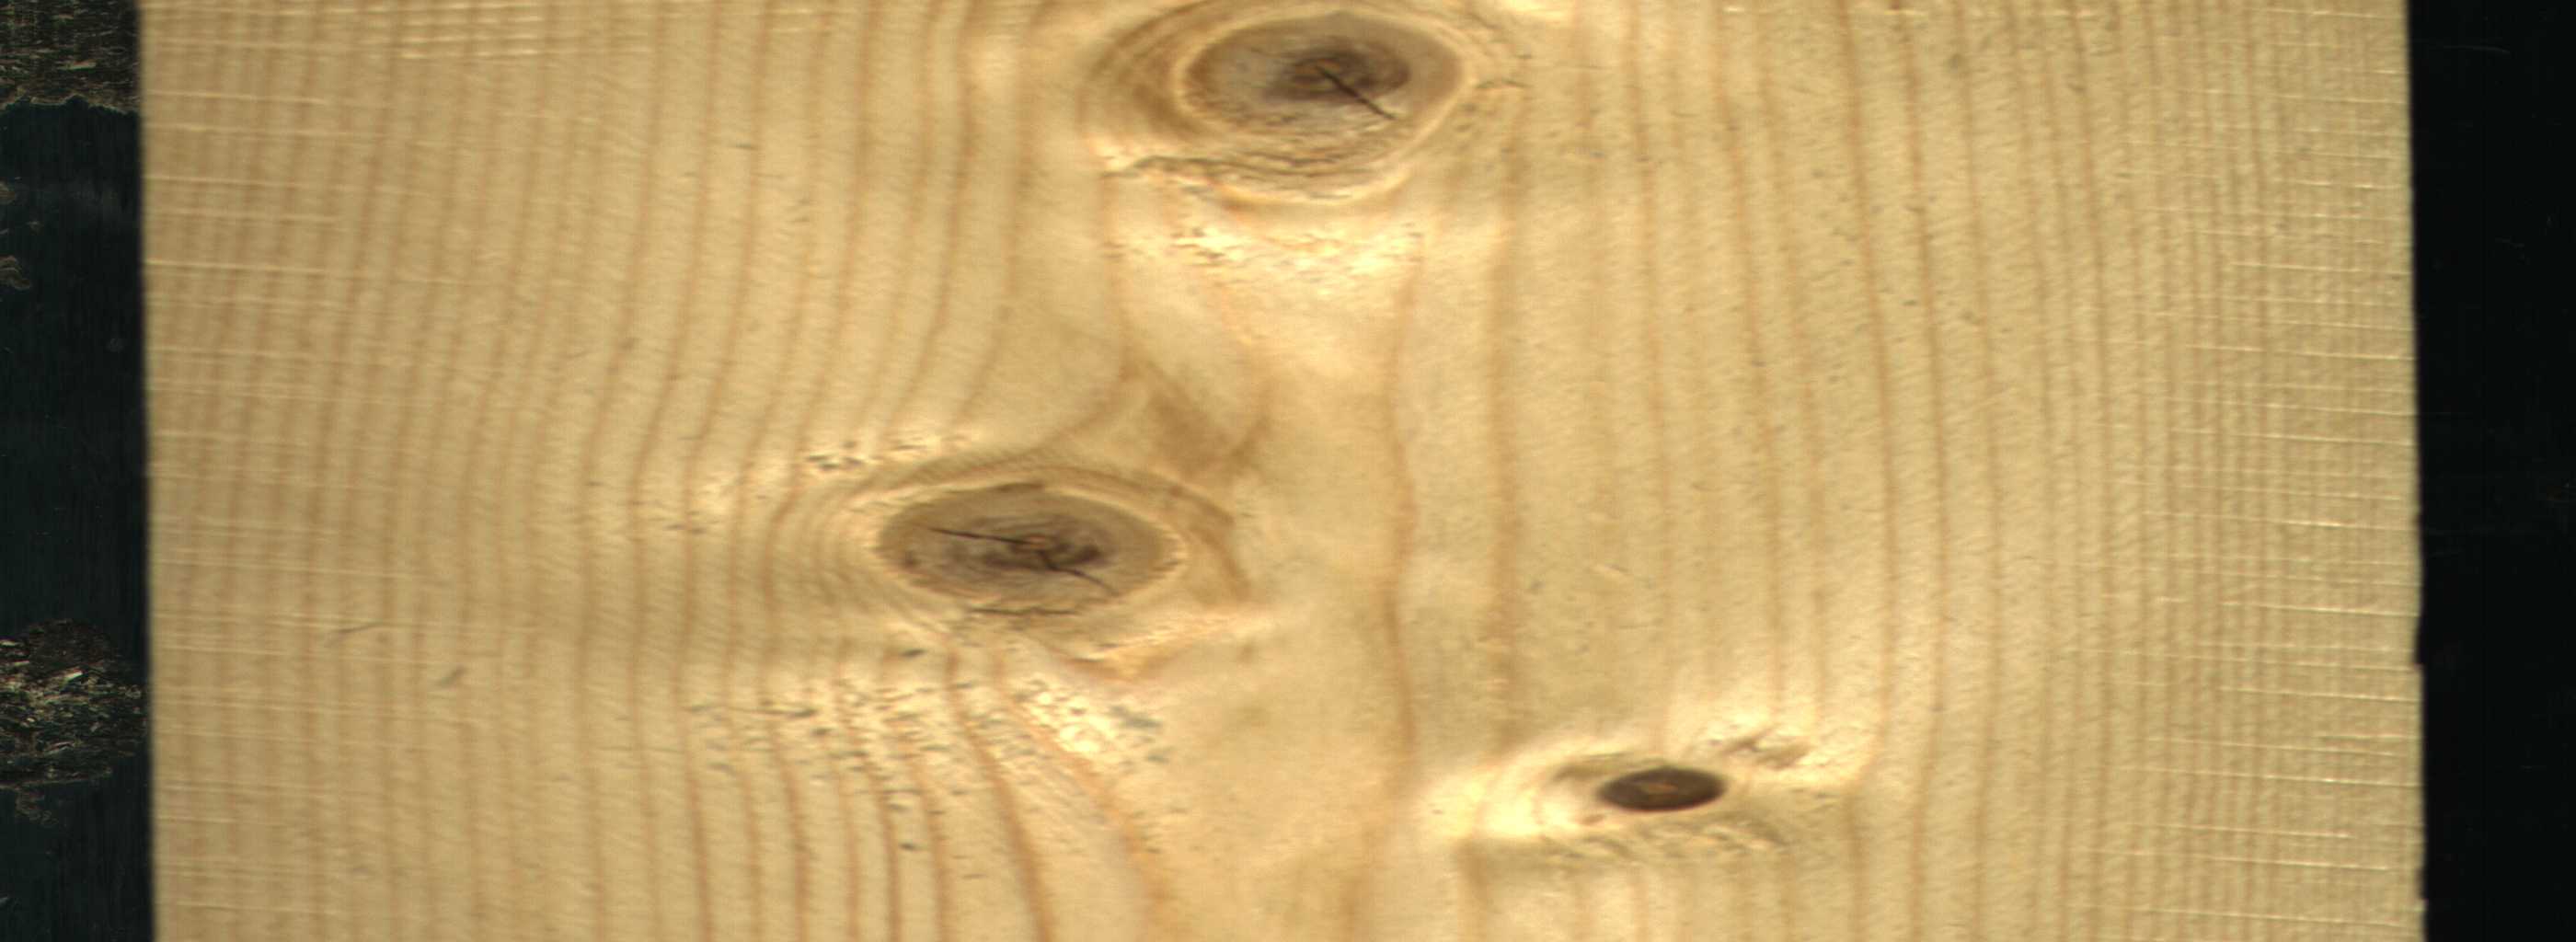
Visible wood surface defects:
knot_with_crack
knot_with_crack
Dead_Knot